Interaction volume radius: 10 \u00c5
Interaction volume height: 10 \u00c5
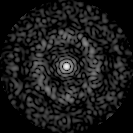
Disorder parameter: 0.8564